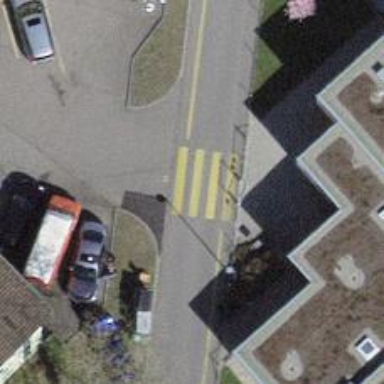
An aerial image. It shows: Marked road crossing.